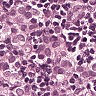
Metastatic tissue present: yes